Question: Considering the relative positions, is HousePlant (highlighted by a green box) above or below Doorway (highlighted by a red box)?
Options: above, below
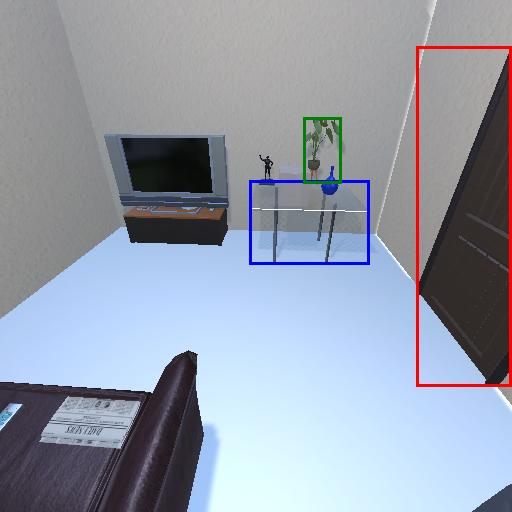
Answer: above